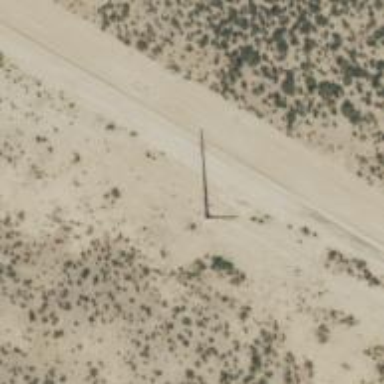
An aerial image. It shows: Power pole.